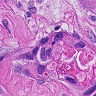
Metastatic tissue present: yes